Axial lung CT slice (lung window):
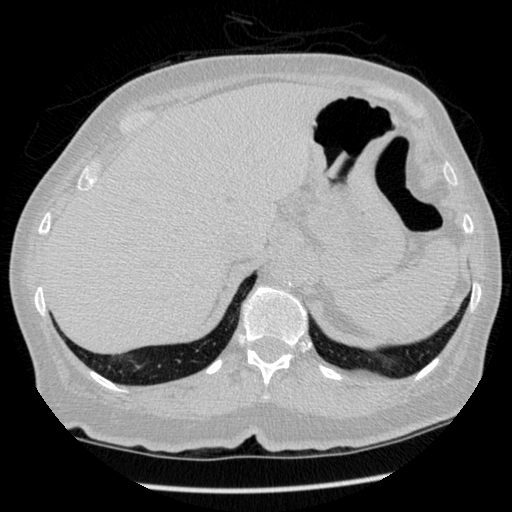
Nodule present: no